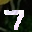
Label: 7